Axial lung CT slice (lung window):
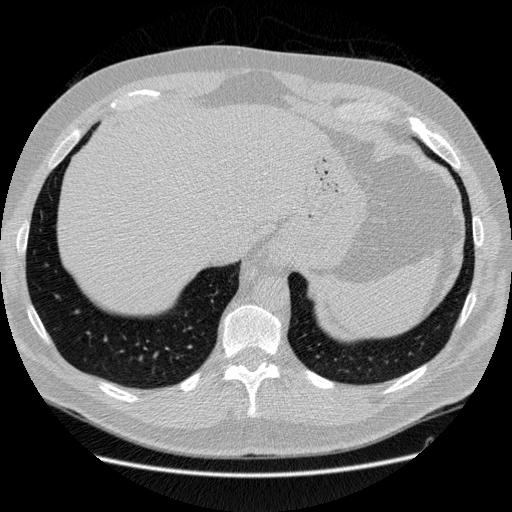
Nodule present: no